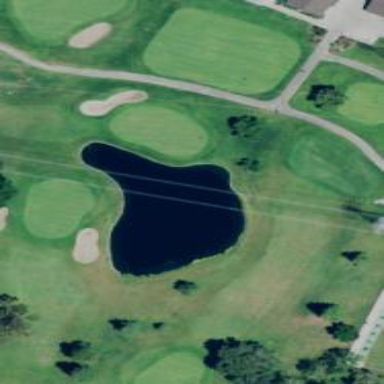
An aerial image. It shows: Golf hole.